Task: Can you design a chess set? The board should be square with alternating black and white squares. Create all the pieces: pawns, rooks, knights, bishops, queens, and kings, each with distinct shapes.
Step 5552:
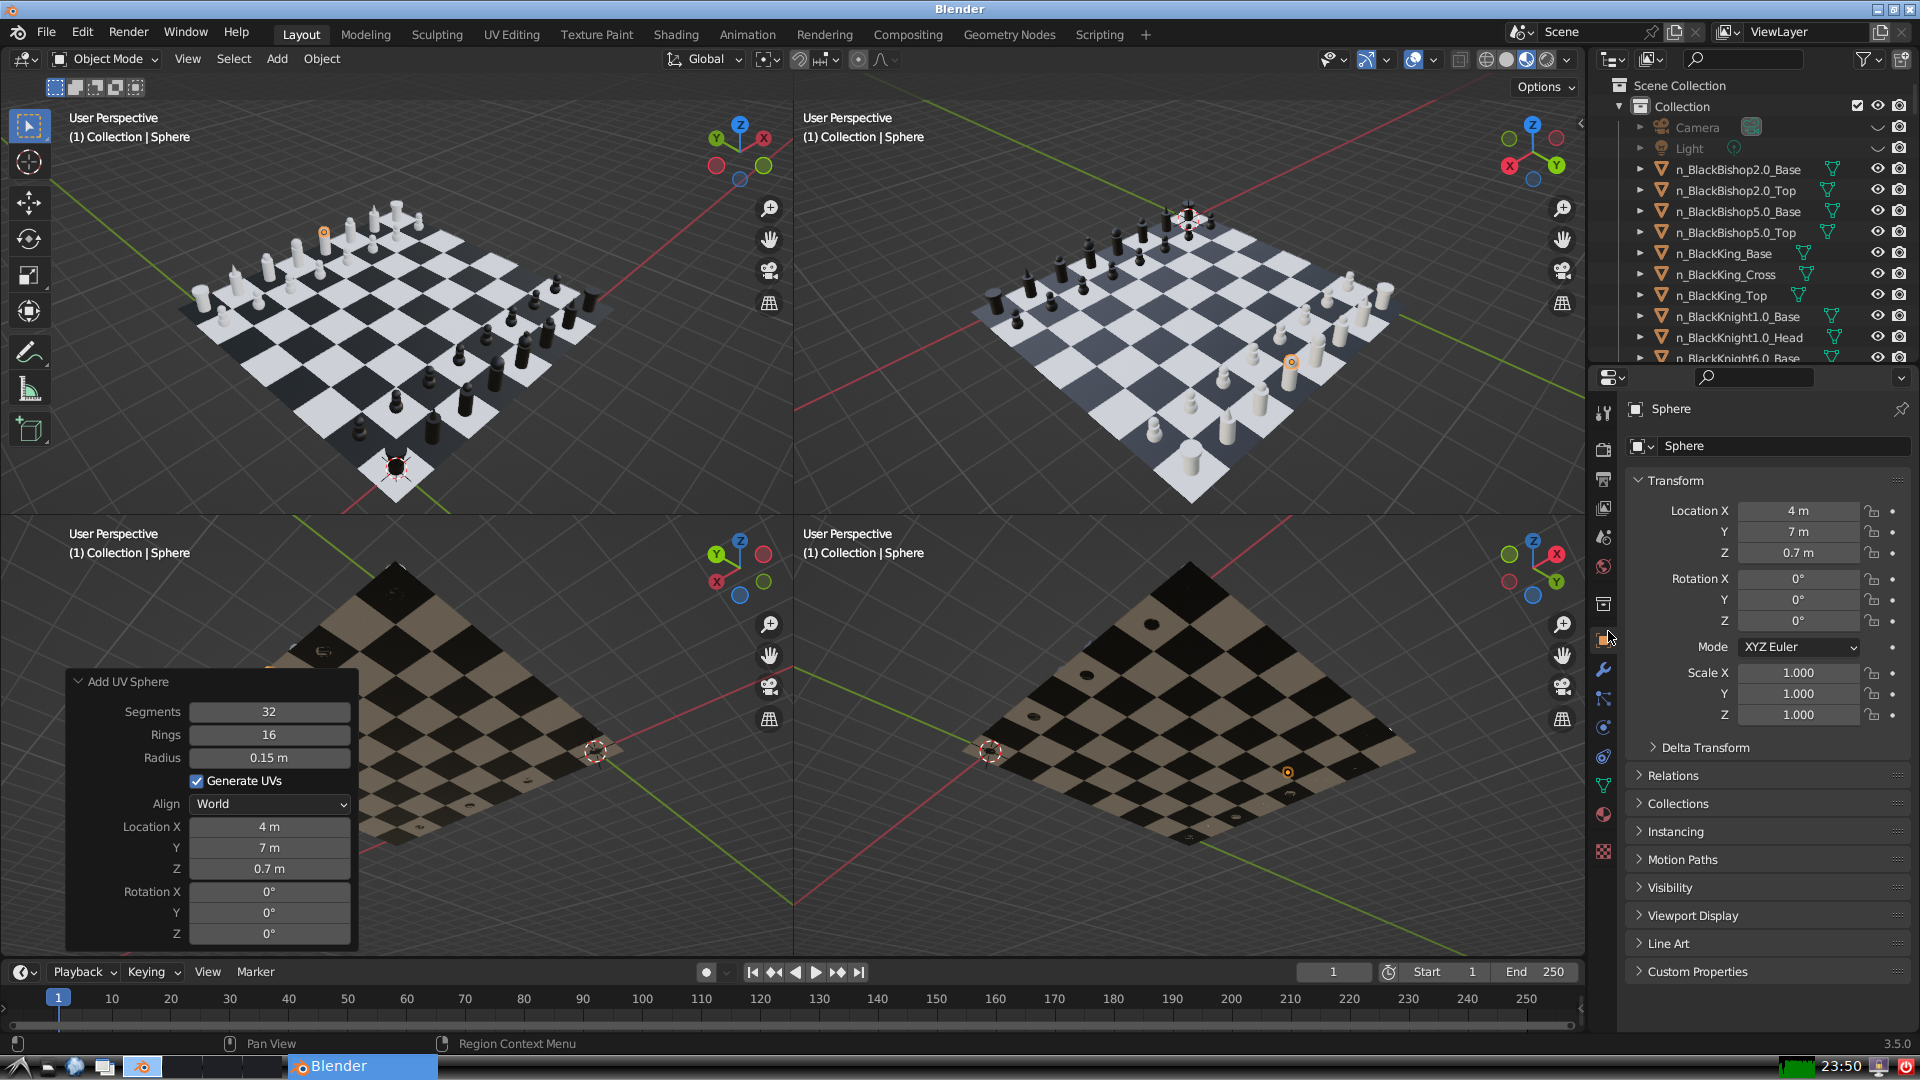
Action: {"mouse_move": [1732, 445]}